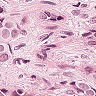
Metastatic tissue present: yes